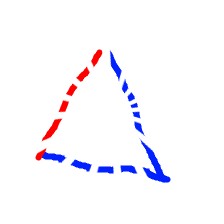
Shape: triangle